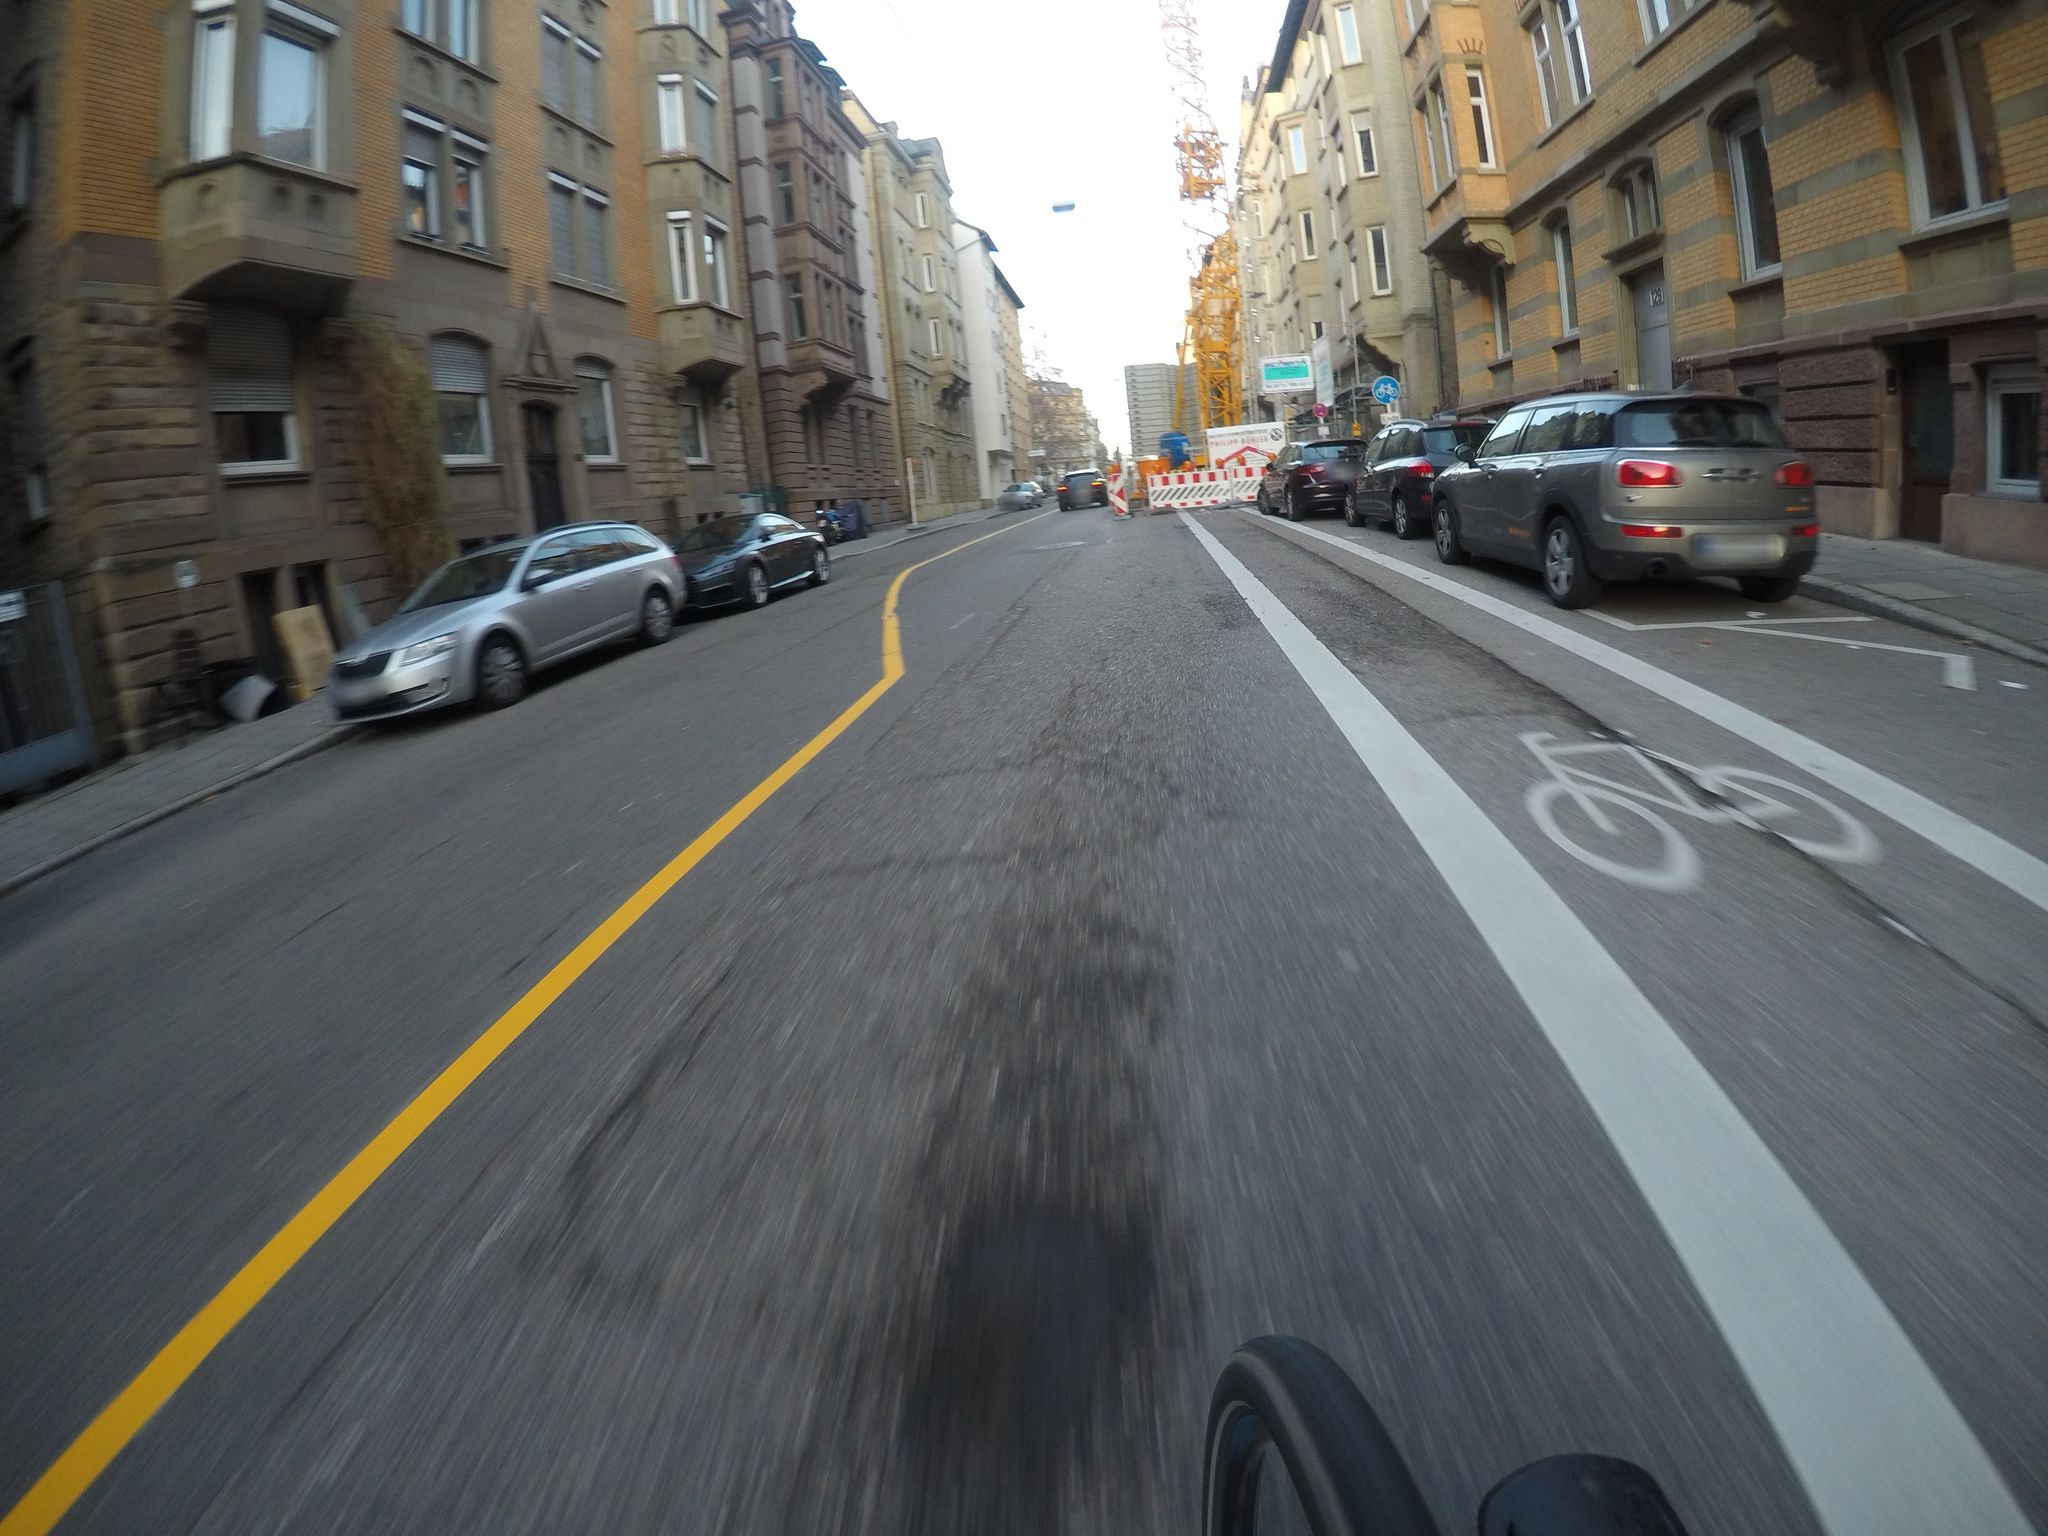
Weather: cloudy
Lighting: day
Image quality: good
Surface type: driving surface
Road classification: tertiary
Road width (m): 12
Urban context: urban centre
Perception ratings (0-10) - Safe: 1.48, Lively: 8.29, Beautiful: 8.47, Boring: 0.85, Depressing: 0.9, Wealthy: 4.27